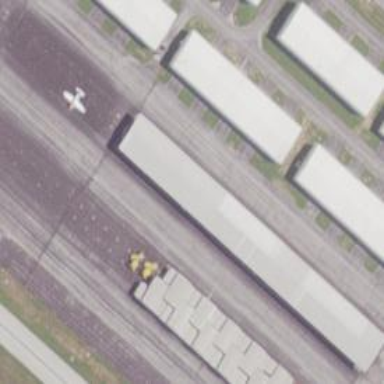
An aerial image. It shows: Building that is hangar at the airport.